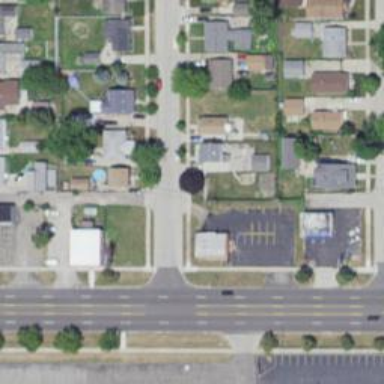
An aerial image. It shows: Alley classified as service road.